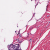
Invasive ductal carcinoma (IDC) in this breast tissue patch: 1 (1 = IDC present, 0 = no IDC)